Field crop: tomato
Growth stage: 2
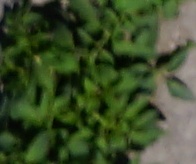
Species: tomato